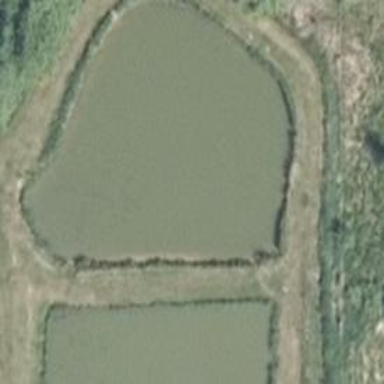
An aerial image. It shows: Pond surrounded by natural water.